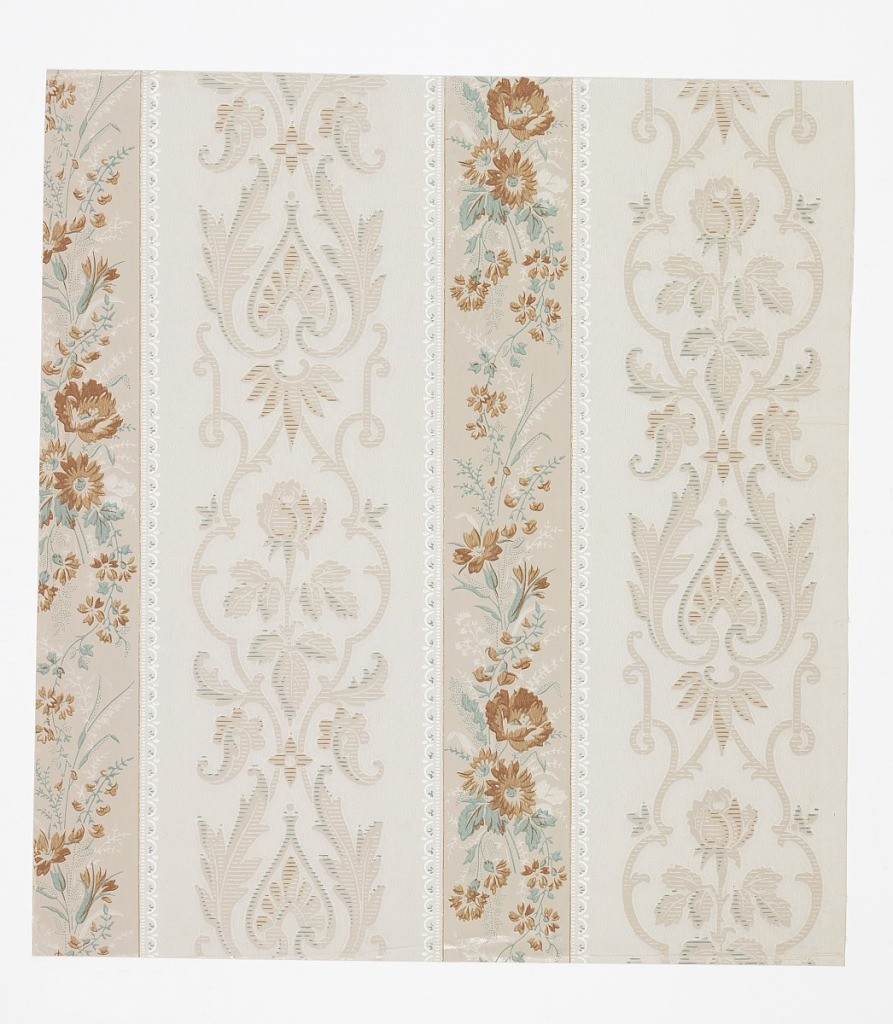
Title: Sidewall
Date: ca. 1880
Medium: Machine-printed paper
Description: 1970-26-4-cc: Aesthetic pattern with two alternating columns of ...;     1970-26-4-cdd: Aesthetic or Anglo-Japanesque pattern with overlap...